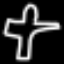
Label: airplane